Current action and preconditions to check: path_clear

Your task: For each precondition in the list above, predict whether it will hold at this action.

Consider the current scene as observed from the mobile robot's camera, and analyze the predicted future states of all dynamic agents (e.g., people, animals, vehicles, or any moving entities) within the NEXT SECOND.

IMPORTANT: Only answer "very likely" if you are absolutely certain—based on strong, clear evidence—that a dynamic agent will violate the precondition in the predicted future state. Do NOT answer "very likely" for unlikely, ambiguous, or low-probability risks.

Ask yourself for each precondition: Is there a high probability, with clear and convincing evidence, that the predicted future states of any dynamic agent will interfere with the predicted future state of the currently executing action within the NEXT SECOND, causing that precondition to fail?

Assess the risk level based on these predictions. Use "likely" or "very likely" if motions create a clear risk of interference.

Use "neutral" or "improbable" if agents are nearby but their predicted paths are clearly diverging or non-conflicting.

Failure Risk Categories: "very improbable", "improbable", "neutral", "likely", "very likely"

Answer Format: Output ONLY the probability_of_failure value from these categories: "very improbable", "improbable", "neutral", "likely", "very likely"

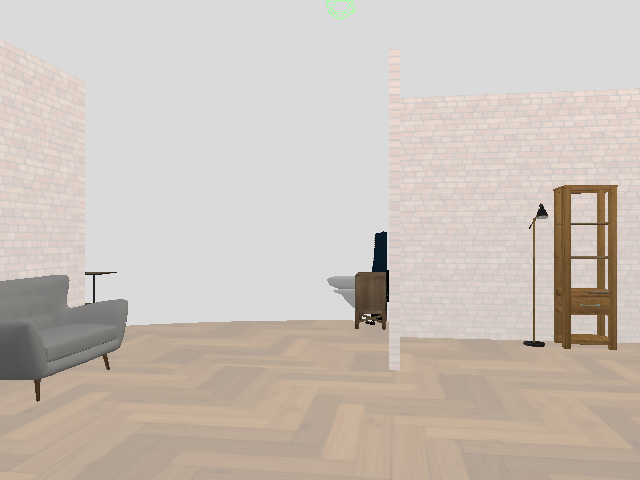

Answer: very improbable